Current action and preconditions to check: trajectory_clear

Your task: For each precondition in the list above, predict whether it will hold at this action.

Consider the current scene as observed from the mobile robot's camera, and analyze the predicted future states of all dynamic agents (e.g., people, animals, vehicles, or any moving entities) within the NEXT SECOND.

IMPORTANT: Only answer "very likely" if you are absolutely certain—based on strong, clear evidence—that a dynamic agent will violate the precondition in the predicted future state. Do NOT answer "very likely" for unlikely, ambiguous, or low-probability risks.

Ask yourself for each precondition: Is there a high probability, with clear and convincing evidence, that the predicted future states of any dynamic agent will interfere with the predicted future state of the currently executing action within the NEXT SECOND, causing that precondition to fail?

Assess the risk level based on these predictions. Use "likely" or "very likely" if motions create a clear risk of interference.

Use "neutral" or "improbable" if agents are nearby but their predicted paths are clearly diverging or non-conflicting.

Failure Risk Categories: "very improbable", "improbable", "neutral", "likely", "very likely"

Answer Format: Output ONLY the probability_of_failure value from these categories: "very improbable", "improbable", "neutral", "likely", "very likely"

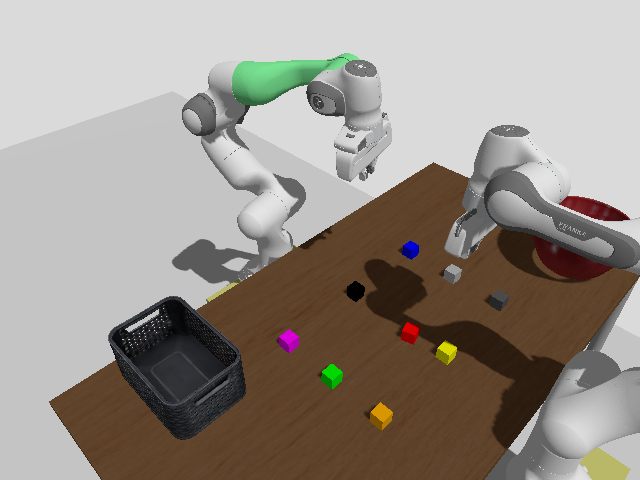

Answer: very improbable